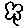
Label: cloud